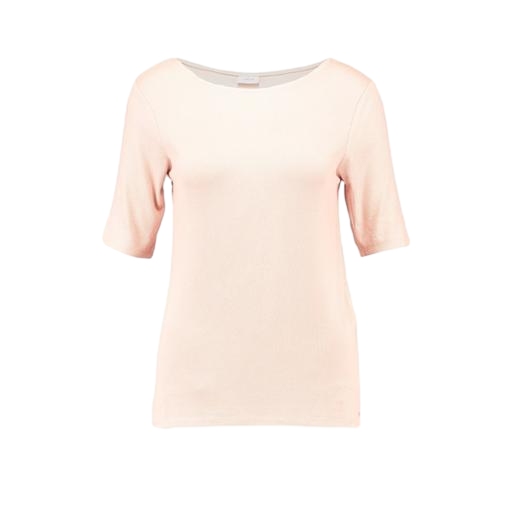
pink british boat neck tee, pink ashby rib tee, pink half-sleeve top, white background